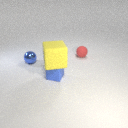
small red rubber sphere behind small blue metal sphere